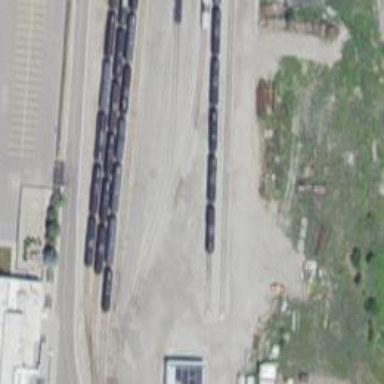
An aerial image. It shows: Rail spur service.